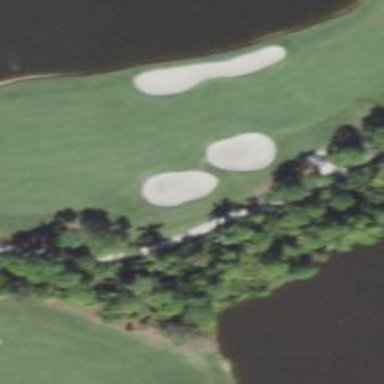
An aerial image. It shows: View of golf hole.